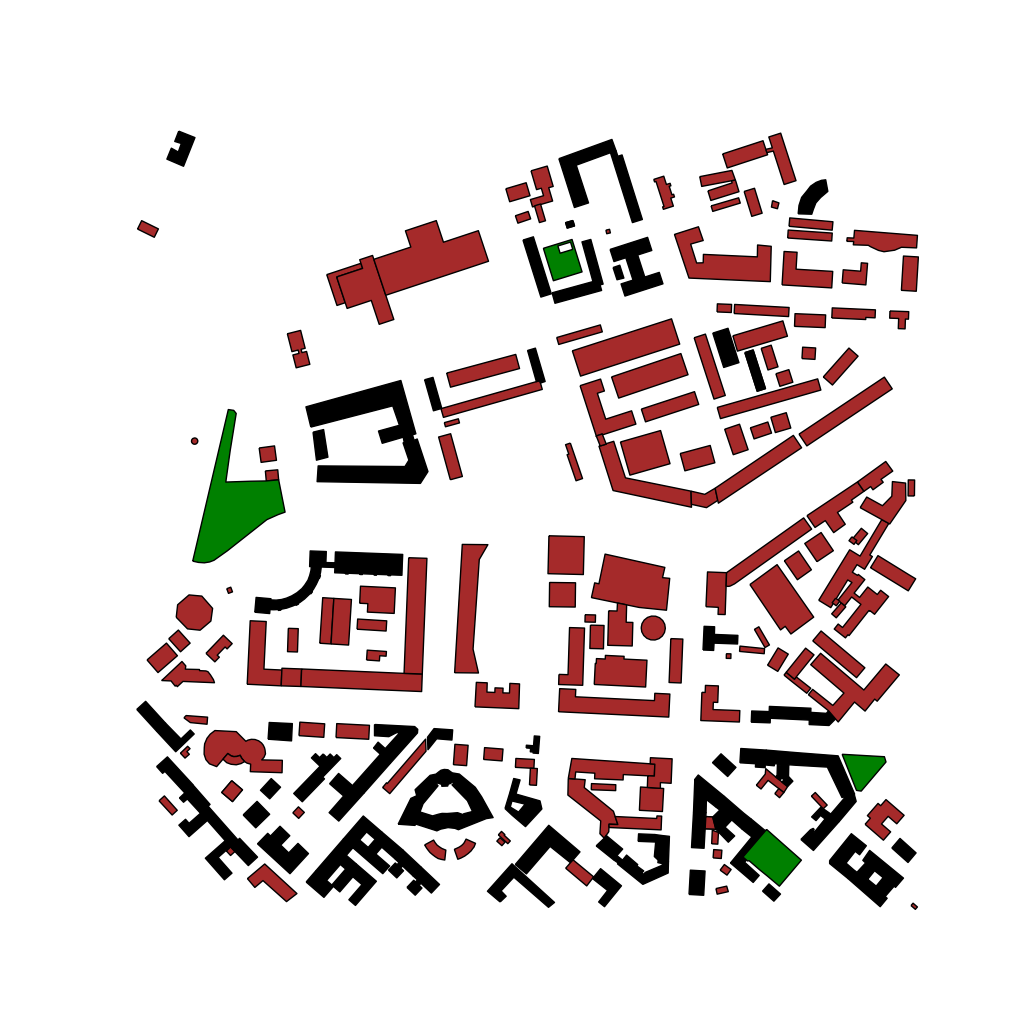
Tags: overhead vector_map, business, industrial, recreation, residential, special, historical, modern, soviet, high_rise, individual_rise, low_rise, medium_rise, density_1, Building, Facility, Park, 1.0 km²